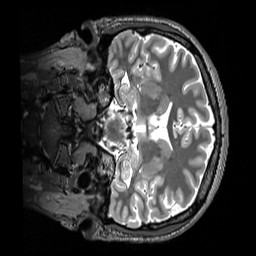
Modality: T2w
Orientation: coronal
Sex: male
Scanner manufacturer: siemens
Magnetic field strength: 3 T
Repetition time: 3.2 s
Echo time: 0.409 s